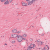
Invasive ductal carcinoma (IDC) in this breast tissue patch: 0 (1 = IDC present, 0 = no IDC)